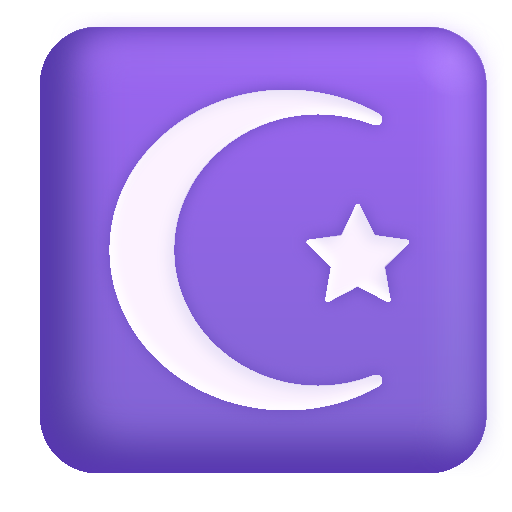
star and crescent color